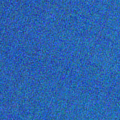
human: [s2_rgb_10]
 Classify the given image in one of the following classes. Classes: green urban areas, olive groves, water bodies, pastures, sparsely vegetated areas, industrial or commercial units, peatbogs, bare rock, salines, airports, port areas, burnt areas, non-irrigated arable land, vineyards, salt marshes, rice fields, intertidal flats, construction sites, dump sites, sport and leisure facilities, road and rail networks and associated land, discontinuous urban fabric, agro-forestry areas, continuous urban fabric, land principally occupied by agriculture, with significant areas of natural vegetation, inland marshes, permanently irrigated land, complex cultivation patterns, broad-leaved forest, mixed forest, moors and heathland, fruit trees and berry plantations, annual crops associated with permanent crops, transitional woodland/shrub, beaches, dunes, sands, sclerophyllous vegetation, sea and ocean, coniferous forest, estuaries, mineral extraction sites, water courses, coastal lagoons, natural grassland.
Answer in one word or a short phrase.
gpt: sea and ocean